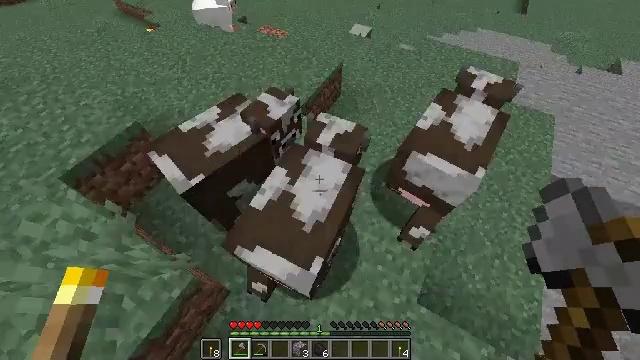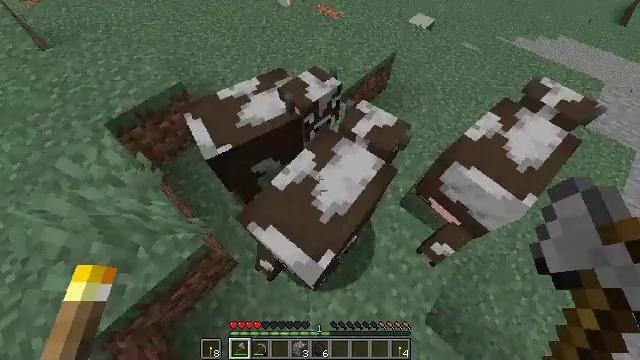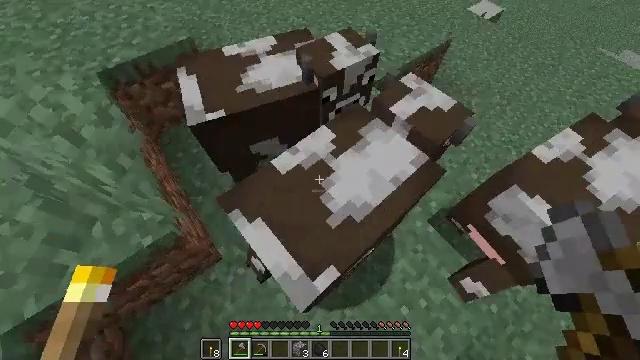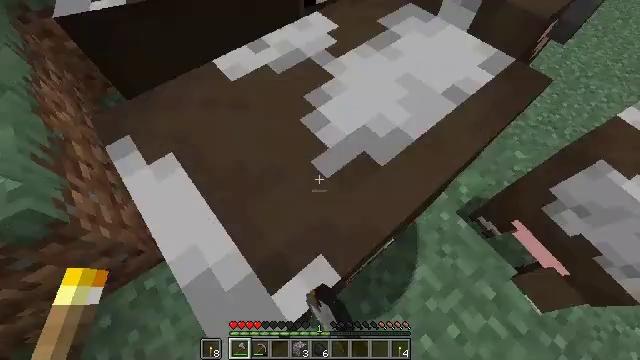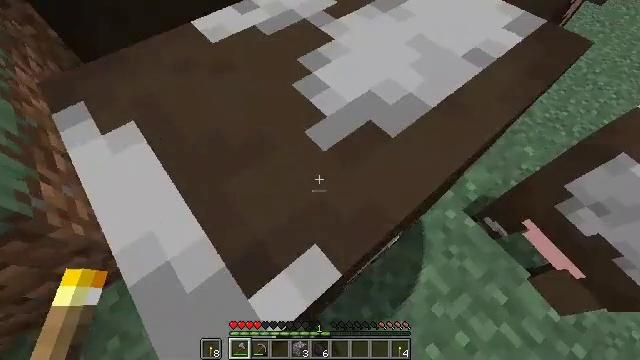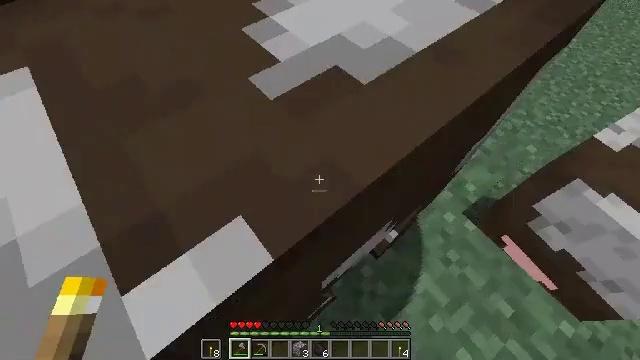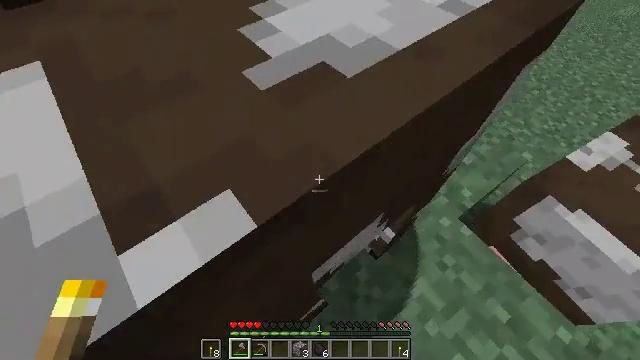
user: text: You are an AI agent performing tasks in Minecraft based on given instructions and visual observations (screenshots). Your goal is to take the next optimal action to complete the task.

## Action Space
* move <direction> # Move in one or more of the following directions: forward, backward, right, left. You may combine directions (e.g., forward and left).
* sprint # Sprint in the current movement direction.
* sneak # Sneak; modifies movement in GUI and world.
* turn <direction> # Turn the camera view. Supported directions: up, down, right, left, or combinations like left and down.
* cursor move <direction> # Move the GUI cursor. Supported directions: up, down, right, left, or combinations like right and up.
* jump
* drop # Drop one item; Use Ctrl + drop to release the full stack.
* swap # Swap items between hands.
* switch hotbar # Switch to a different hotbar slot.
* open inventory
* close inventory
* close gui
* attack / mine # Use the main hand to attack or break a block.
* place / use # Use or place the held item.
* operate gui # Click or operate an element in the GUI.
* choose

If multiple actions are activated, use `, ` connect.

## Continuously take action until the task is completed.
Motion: motion action
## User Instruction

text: Kill mobs.
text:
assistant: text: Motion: turn left and down
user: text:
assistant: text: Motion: turn left, attack / mine
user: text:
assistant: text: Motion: turn left, attack / mine
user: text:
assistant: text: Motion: attack / mine
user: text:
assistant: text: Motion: turn up, attack / mine
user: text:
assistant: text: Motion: turn up
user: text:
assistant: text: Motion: no_op